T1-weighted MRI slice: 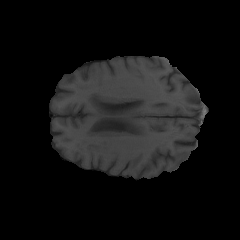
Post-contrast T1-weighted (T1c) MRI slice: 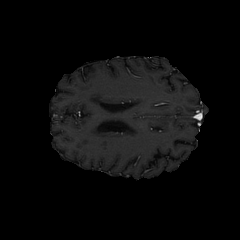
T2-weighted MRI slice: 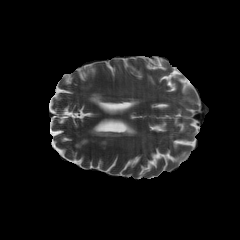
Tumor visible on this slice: no